Interaction volume radius: 10 \u00c5
Interaction volume height: 30 \u00c5
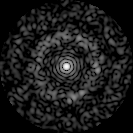
Disorder parameter: 0.8326